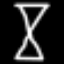
Label: hourglass